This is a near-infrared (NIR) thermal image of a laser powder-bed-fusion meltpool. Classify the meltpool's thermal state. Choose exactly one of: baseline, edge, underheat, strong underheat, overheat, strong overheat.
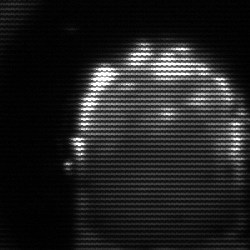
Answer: baseline